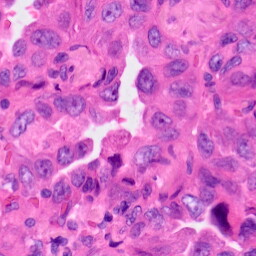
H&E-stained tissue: Lung